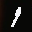
Label: 1